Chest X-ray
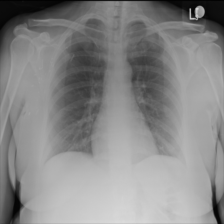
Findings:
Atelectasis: negative
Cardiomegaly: negative
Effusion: negative
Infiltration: negative
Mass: negative
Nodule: negative
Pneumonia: negative
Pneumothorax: negative
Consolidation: negative
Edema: negative
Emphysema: negative
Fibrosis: negative
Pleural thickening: negative
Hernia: negative